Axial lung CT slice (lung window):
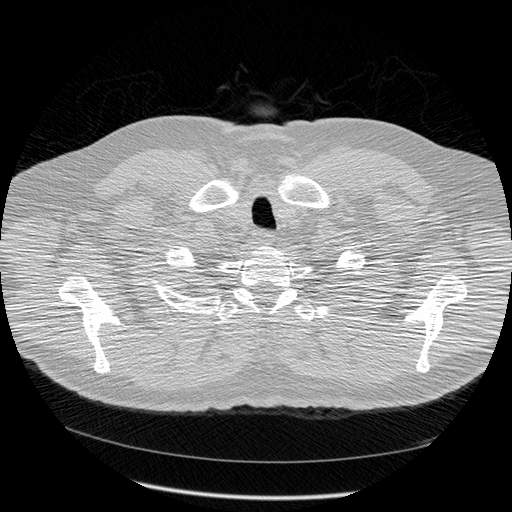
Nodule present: no